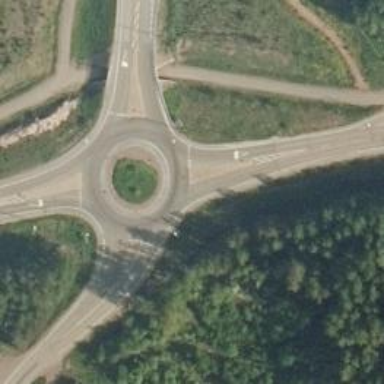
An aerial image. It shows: Secondary road with asphalt surface leading to roundabout junction.